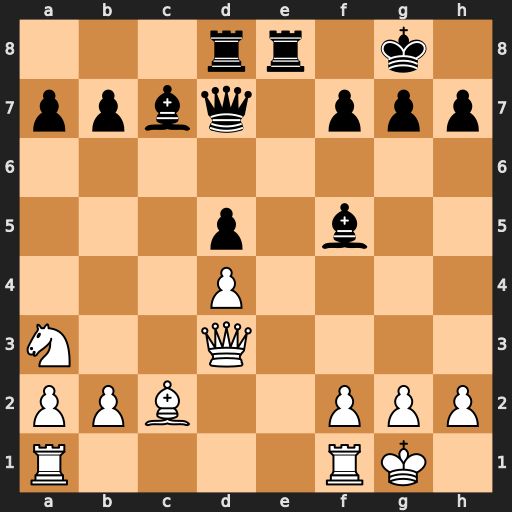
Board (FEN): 3rr1k1/ppbq1ppp/8/3p1b2/3P4/N2Q4/PPB2PPP/R4RK1
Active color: w
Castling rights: -
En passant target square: -
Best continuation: Qxf5 Qxf5 Bxf5